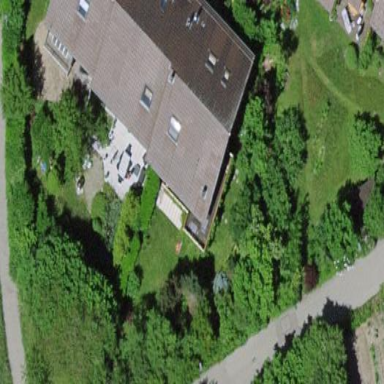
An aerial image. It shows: Gabled roof on residential building.